Question: This is my div structure. '#myMenu' height is dynamic, I want to make all DIVs fit inside 'myMenu''s height. How do I do that?
I tried wrapping all divs which are inside 'myMenu' inside of an another div but I couldn't achieve what I want.
'''
#myMenu{
background-color: #f00;
height: 600px; /*this value is dynamic*/
}
.gents{
width:100%;
padding-bottom:100%;
background-size:cover;
background-image: url(logo1.png);
}
.col{
width: 200px;
}
<div id="myMenu">
<div class="col">
<div class="gents"></div>
</div>
<div class="col">
<div class="gents"></div>
</div>
<div class="col">
<div class="gents"></div>
</div>
<div id="other">
</div>
</div>
'''
Expected output (all divs fit inside #myMenu):

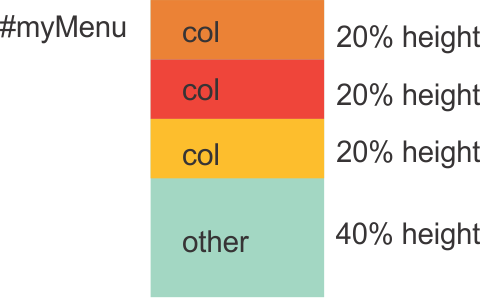
Answer: It's and easy apply following CSS will give you your expected output:
'''
#myMenu{
background-color: #f00;
height: 600px; /*this value is dynamic*/
padding:0;
margin:0;
}
.gents{
width:100%;
padding-bottom:100%;
background-size:cover;
background-image: url(logo1.png);
}
.col{
width: 200px;
border:1px solid yellow;
}
.col20{
height:20%;
}
.col40{
height:40%;
}
'''
Check: <URL>